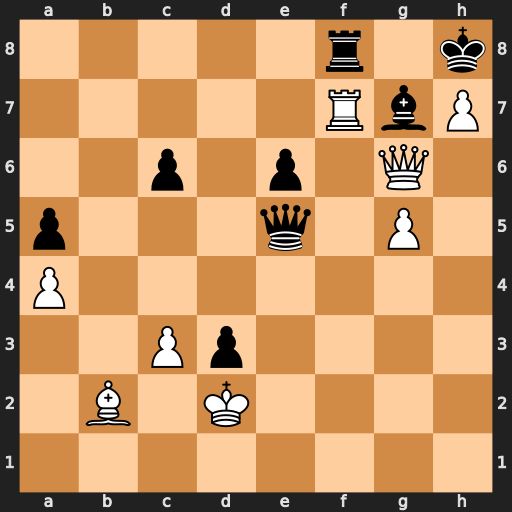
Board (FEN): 5r1k/5RbP/2p1p1Q1/p3q1P1/P7/2Pp4/1B1K4/8
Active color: w
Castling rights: -
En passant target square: -
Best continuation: Rxf8+ Bxf8 Qg8#